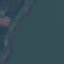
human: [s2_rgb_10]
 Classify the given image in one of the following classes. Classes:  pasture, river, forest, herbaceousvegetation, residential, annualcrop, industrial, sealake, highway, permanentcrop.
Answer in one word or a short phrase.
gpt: SeaLake